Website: apple-inc
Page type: account-selection
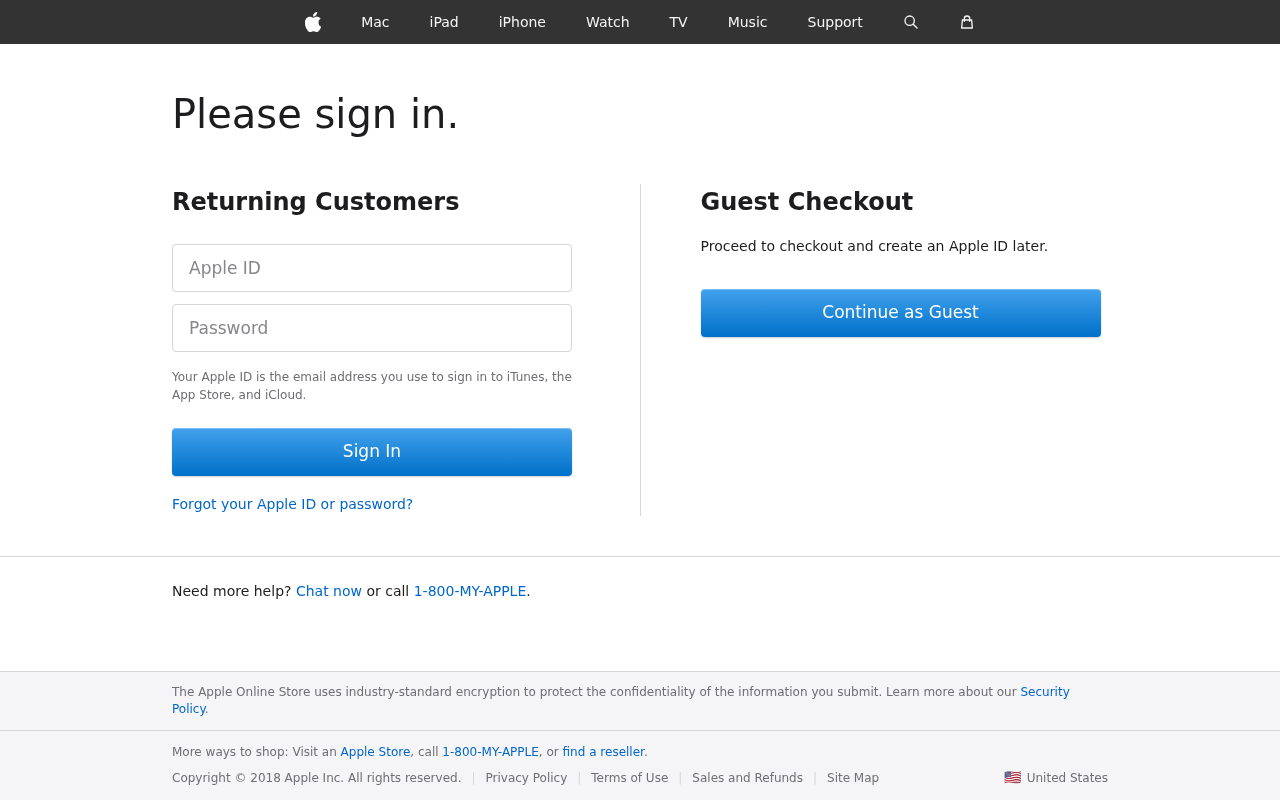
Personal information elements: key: PII_LOGIN_USERNAME
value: christopher_carter